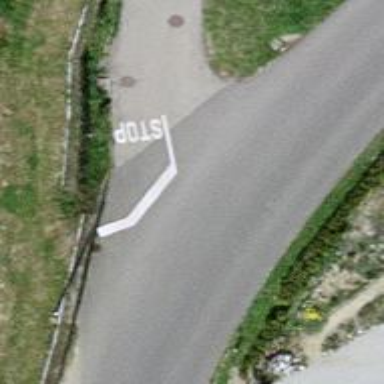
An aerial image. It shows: Stop road.